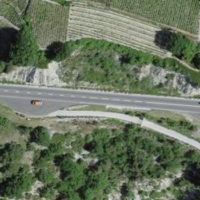
EUNIS habitat code: 48
Species observed at this site:
Milvus milvus